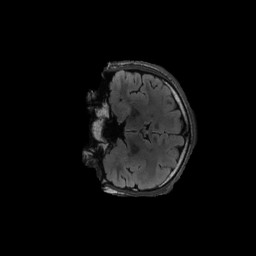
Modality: FLAIR
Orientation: coronal
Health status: ill
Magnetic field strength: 3 T